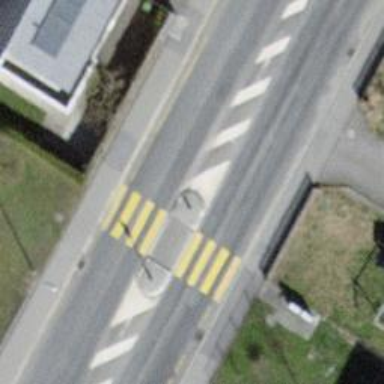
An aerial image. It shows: Zebra crossing on the road.